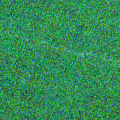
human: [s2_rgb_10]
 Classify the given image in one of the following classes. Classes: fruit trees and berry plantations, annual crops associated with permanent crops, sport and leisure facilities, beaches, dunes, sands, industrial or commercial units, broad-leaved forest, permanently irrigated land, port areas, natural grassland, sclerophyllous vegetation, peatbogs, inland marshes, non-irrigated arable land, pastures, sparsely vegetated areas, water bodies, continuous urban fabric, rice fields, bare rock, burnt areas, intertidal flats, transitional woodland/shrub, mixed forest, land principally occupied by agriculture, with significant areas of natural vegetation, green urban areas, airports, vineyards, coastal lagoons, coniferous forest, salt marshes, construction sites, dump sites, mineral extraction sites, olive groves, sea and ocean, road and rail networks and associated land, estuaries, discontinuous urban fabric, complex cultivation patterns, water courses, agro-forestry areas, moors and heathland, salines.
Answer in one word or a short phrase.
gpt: sea and ocean